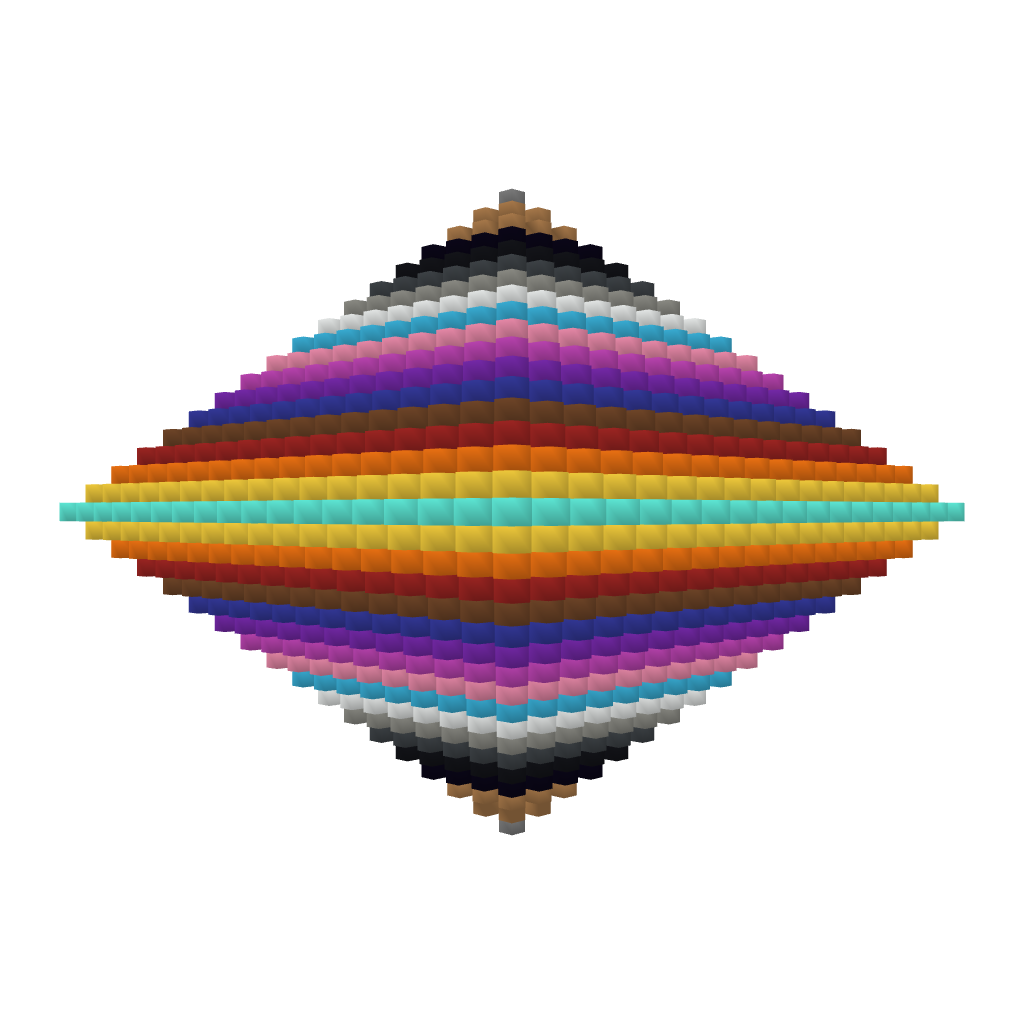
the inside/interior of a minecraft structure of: Artistic Rainbow Pyramid 2